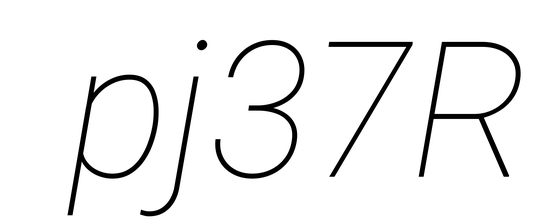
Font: Roboto-Italic_Thin_Italic